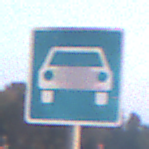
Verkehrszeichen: Kraftfahrstrasse
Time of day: SunriseSunset
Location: Outdoor (Urban)
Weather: Clear
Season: NotSpecified
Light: Natural